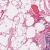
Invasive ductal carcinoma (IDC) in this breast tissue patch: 0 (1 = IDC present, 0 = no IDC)